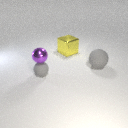
large gray rubber sphere to the right of small gray rubber sphere